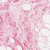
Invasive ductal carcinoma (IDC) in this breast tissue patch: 0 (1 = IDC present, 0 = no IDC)